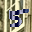
Label: 5